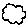
Label: cloud